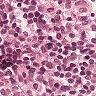
Metastatic tissue present: no